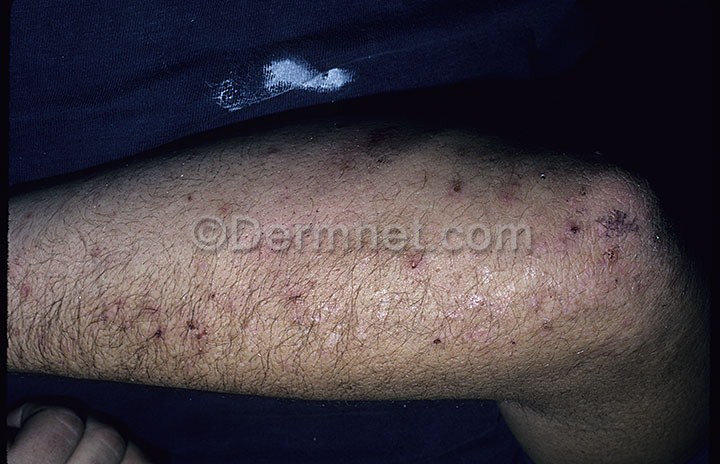
Disease: Bullous Disease Photos